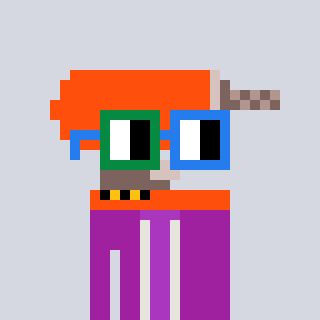
a pixel art character with square green and blue glasses, a drill-shaped head and a magenta-colored body on a cool background